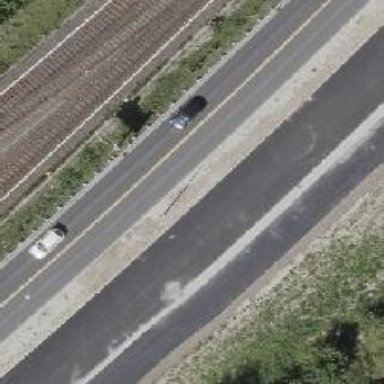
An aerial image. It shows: Primary motorway with asphalt surface. There are no sidewalks.